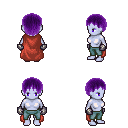
a pixel art fantasy rpg character, female body template, dark elf, purple skin, maroon cape, teal pants, purple plain hairstyle, metal gloves, four views (front, back, left, right), 2x2 character sprite sheet, small pixel art, hard edges, no anti-aliasing